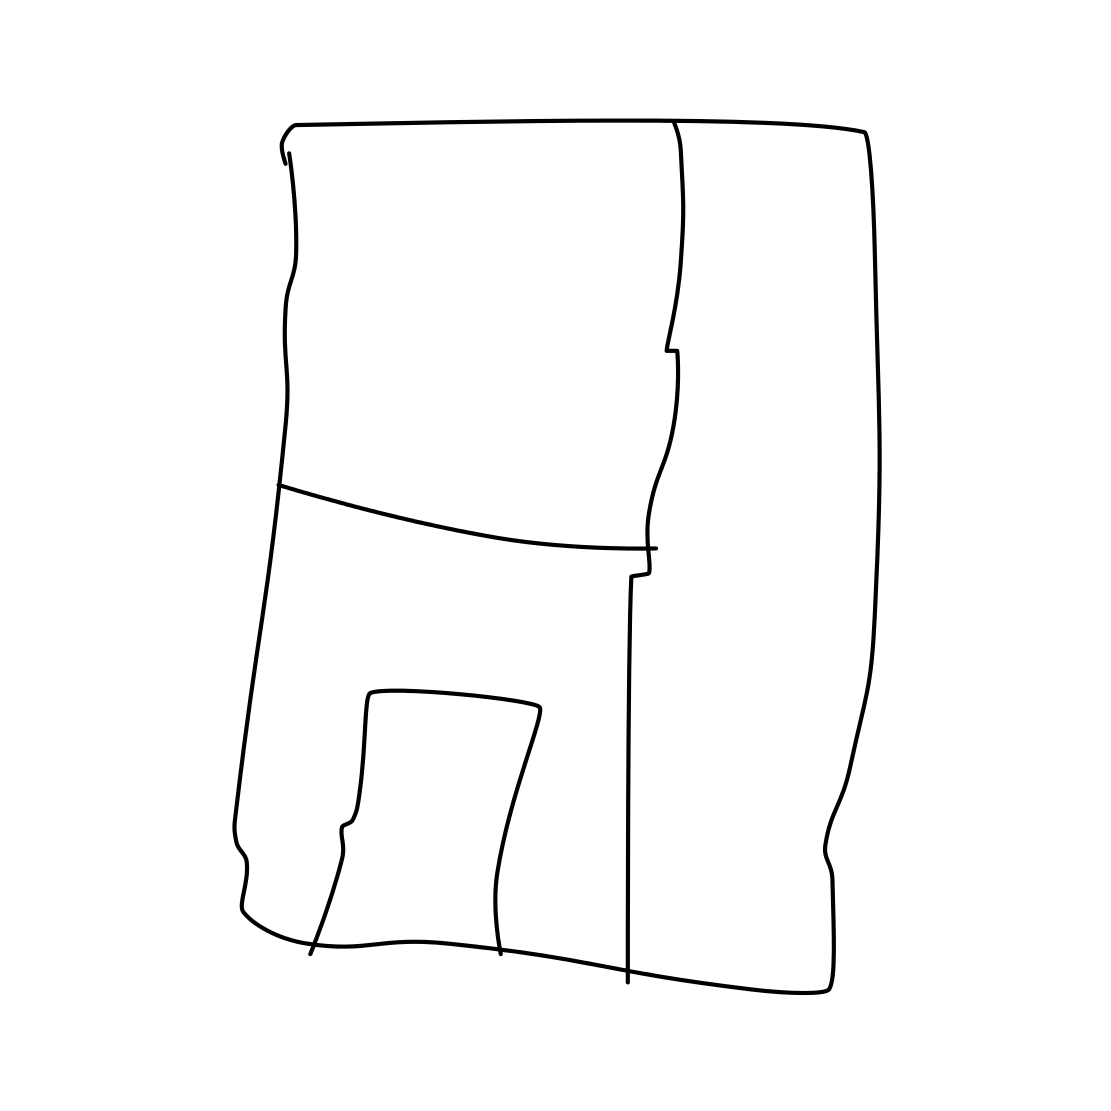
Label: crane (machine)